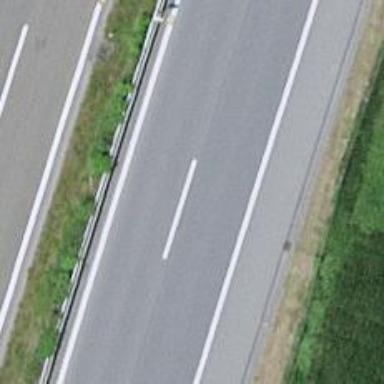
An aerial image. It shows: Asphalt motorway.